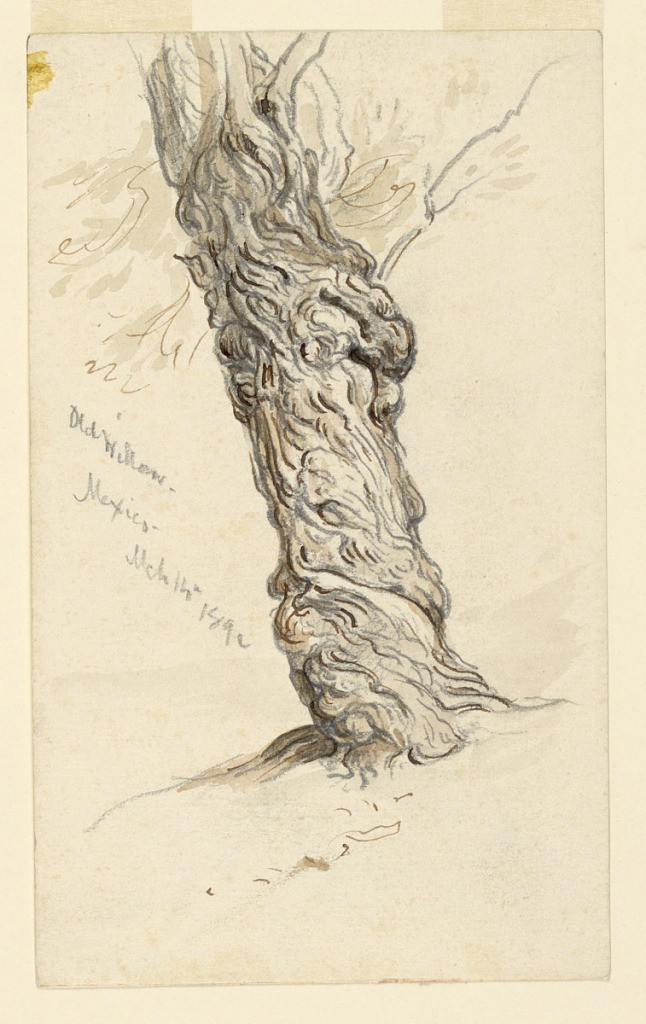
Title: Study of Tree
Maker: Samuel Colman, American, 1832–1920
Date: March 14, 1892
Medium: Graphite, pen and brown ink, brush and watercolor wash on cream paper
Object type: Drawing
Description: Trunk of a willow.